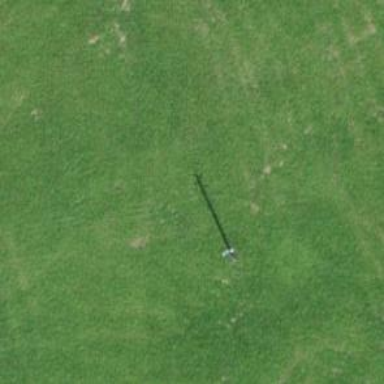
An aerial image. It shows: Minor power line.